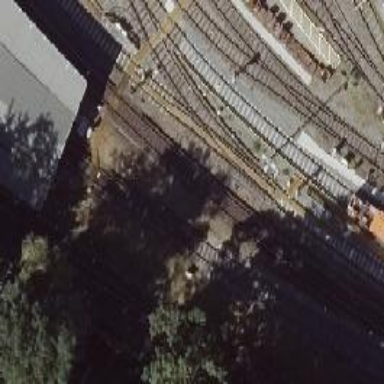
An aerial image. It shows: Railway switch with turnout to the right.